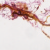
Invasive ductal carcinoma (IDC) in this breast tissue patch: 0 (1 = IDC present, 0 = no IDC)